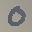
Label: 0